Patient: sex F, age 31
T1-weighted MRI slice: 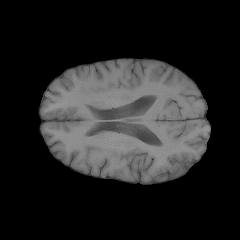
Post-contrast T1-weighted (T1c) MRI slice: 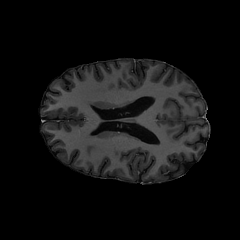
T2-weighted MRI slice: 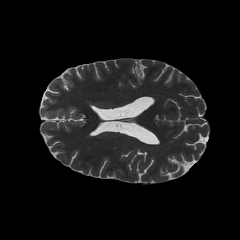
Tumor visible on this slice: no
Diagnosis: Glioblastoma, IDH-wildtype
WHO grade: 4